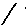
Label: line